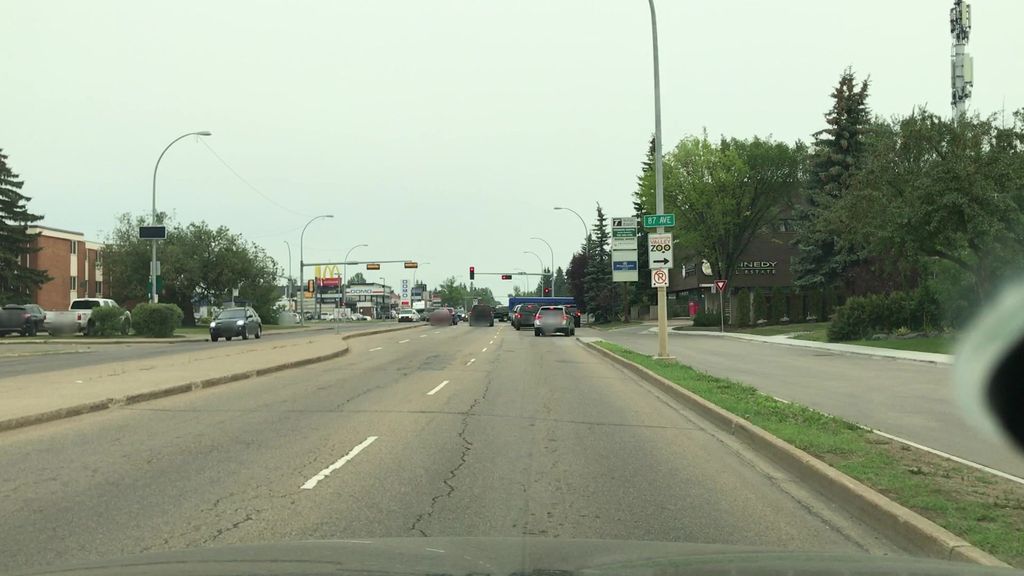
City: edmonton